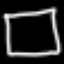
Label: square